Question: I have set up a predicate editor to match string expressions in IB. The list for Left Exprs is fairly long and now I discovered I have to add a new entry near the top. However, I can't for the life of me find a way to do that. I can only add a new value at the bottom.

There's no context menu, no reorder buttons and drag/drop doesn't work either. Can it be that there's no way to reorder the entries in that list? Or is there an unobvious way to make such a change (as so often in XCode)?
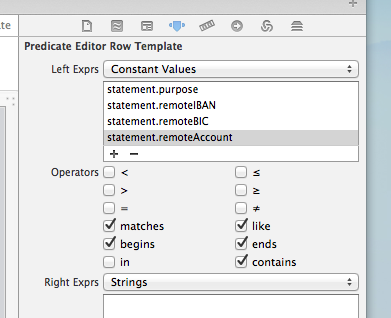
Answer: The answer is actually simple (did I ask for an unobvious way?): reorder the menu entries in the left sidebar under the first Menu entry. This will implicitly move the entry in the expression list as well: